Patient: sex F, age 27
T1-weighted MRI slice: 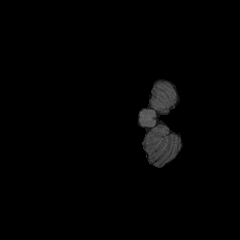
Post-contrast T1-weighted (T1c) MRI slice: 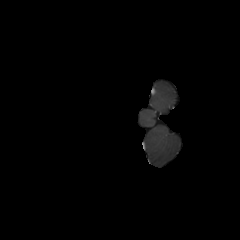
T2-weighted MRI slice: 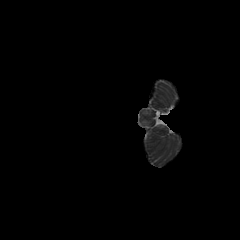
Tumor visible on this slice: no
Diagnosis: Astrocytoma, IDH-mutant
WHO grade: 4